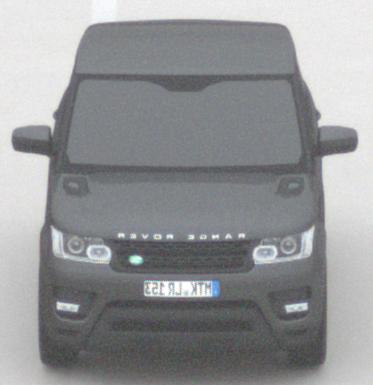
Make: Land Rover
Model: Range Rover Sport 5.0 V8 SC
Detailed model: Range Rover Sport (II)
Model produced from: 2013/09
Model produced until: 2015/07
Doors: 5
Color: gray
Road condition: dry road
Daytime: midday
Contrast: low contrast